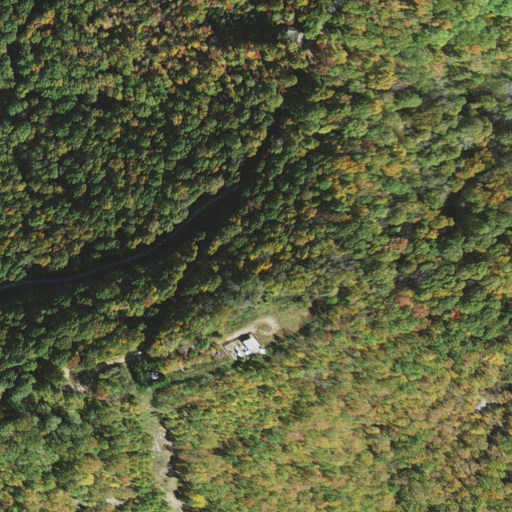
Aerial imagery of mountain in North Carolina named Rocky Face Knob containing deciduous forest, open development, shrub, and low intensity development